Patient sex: M
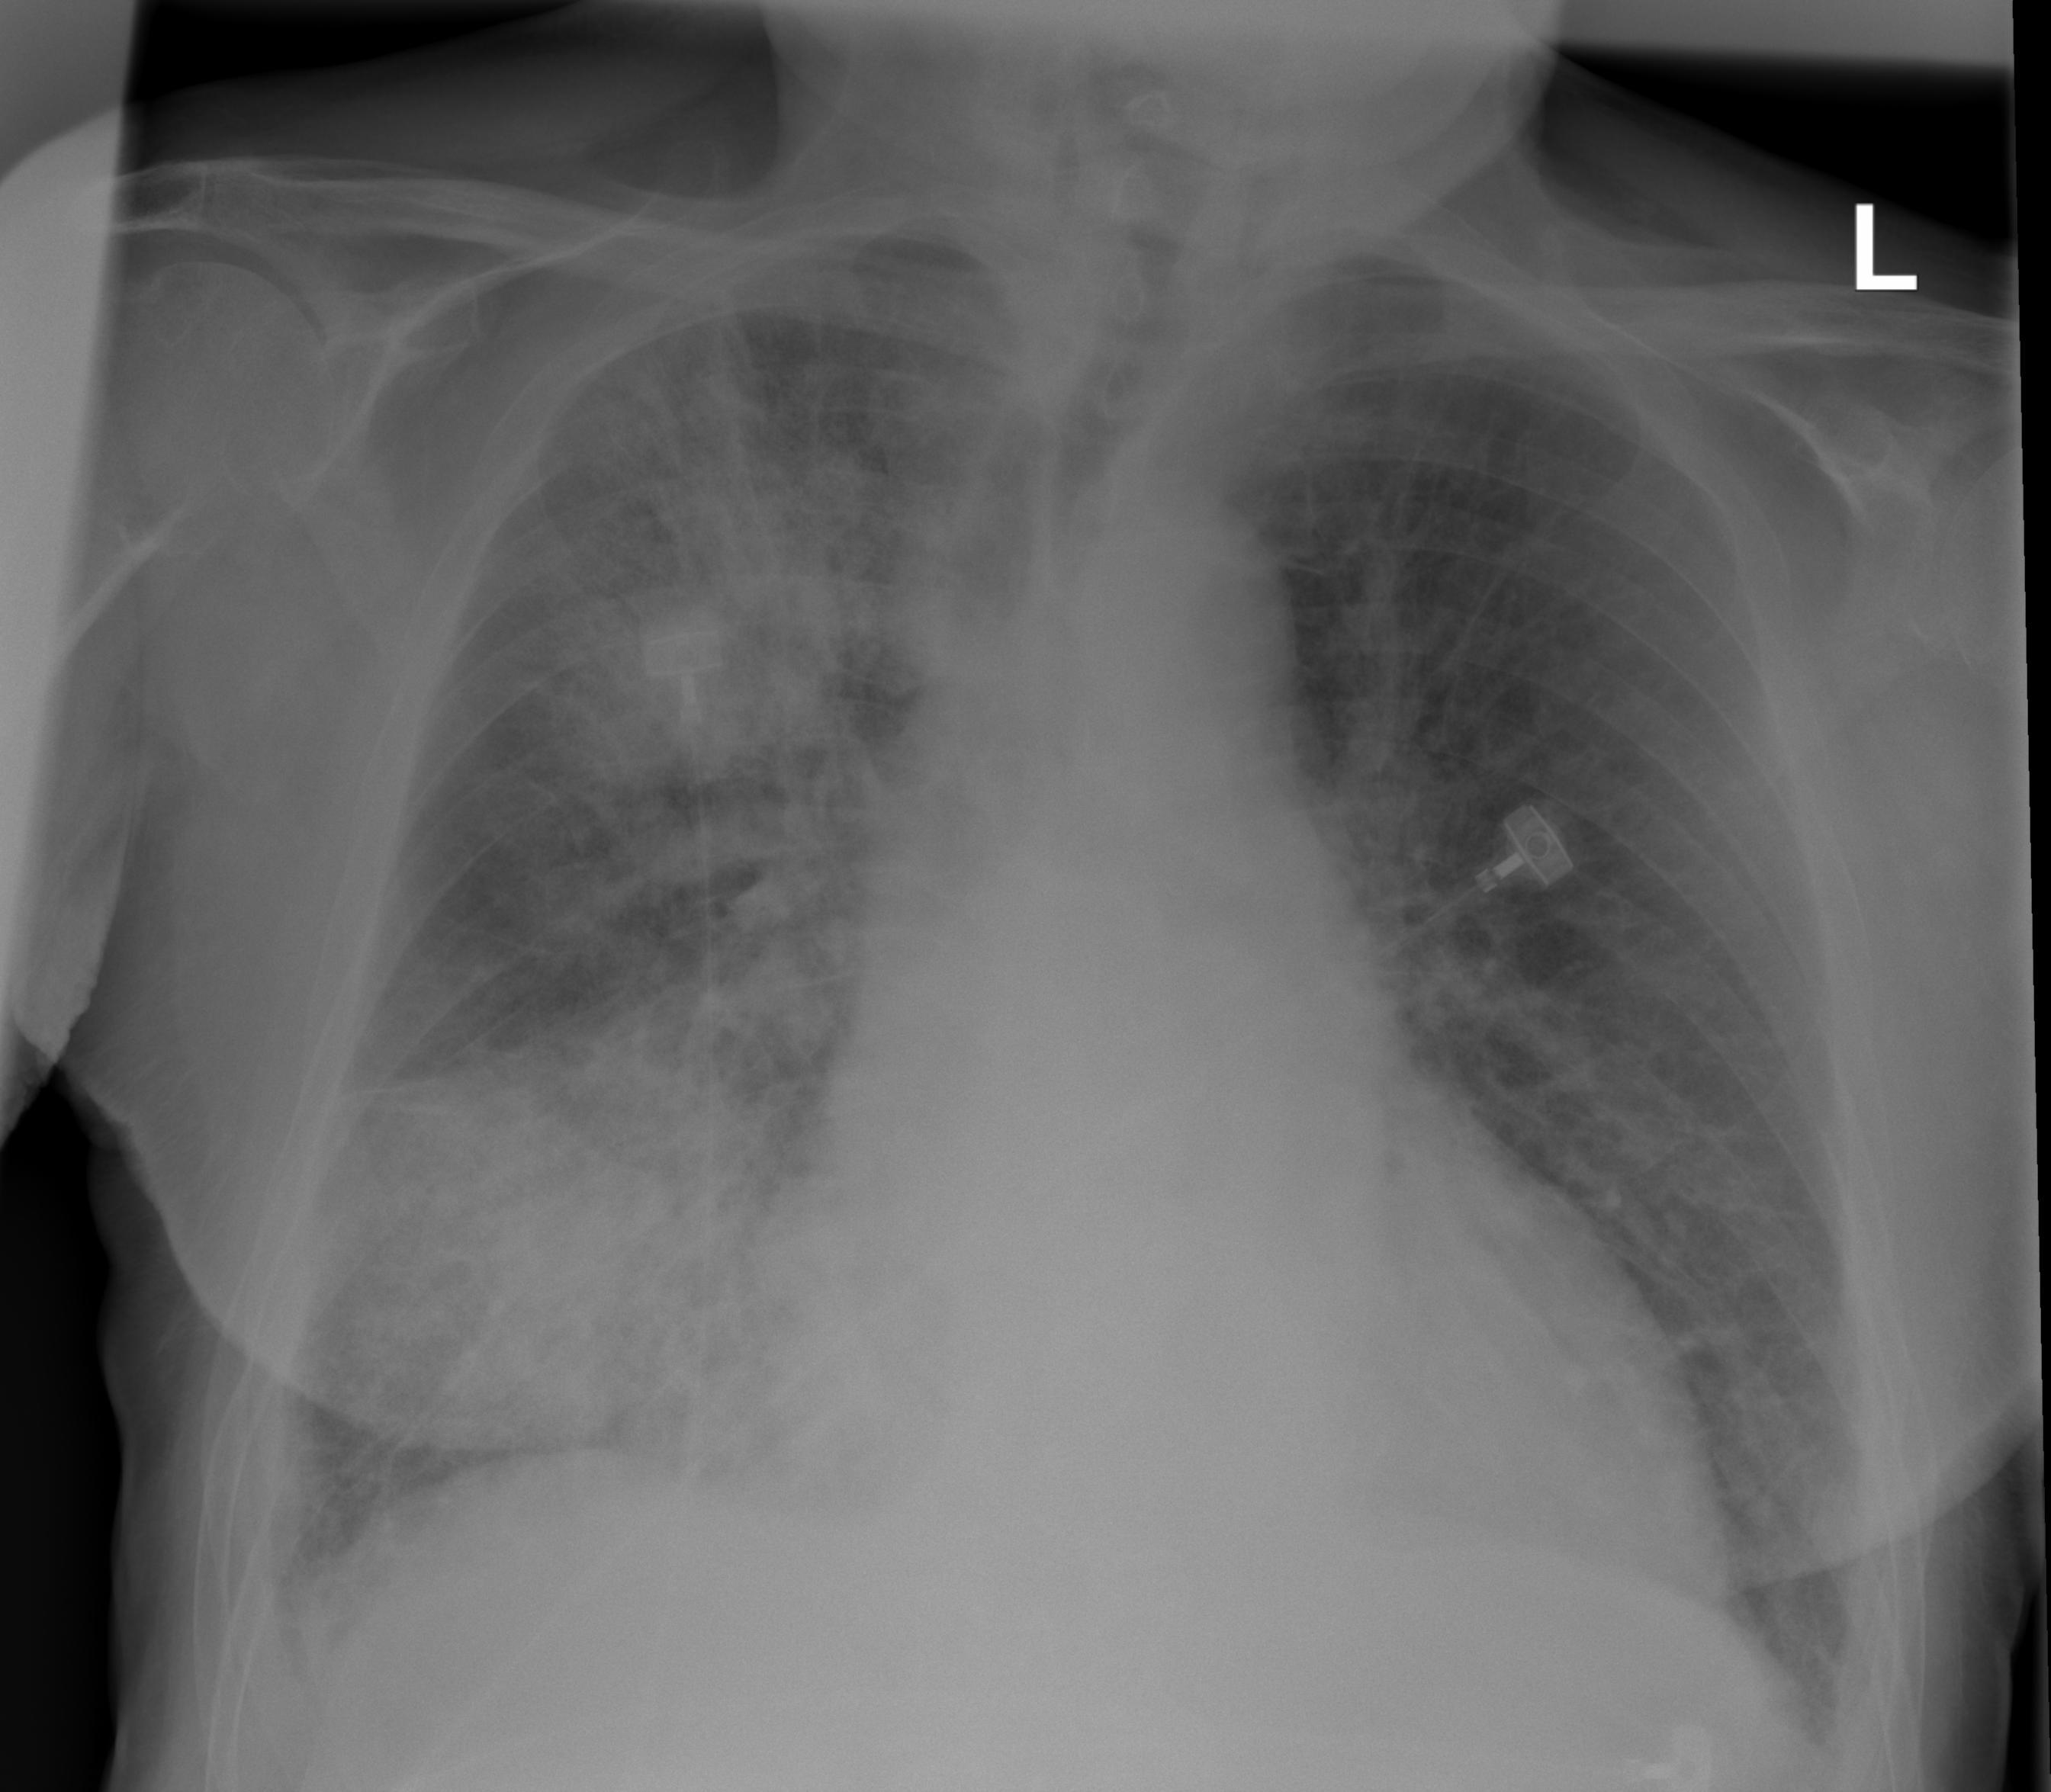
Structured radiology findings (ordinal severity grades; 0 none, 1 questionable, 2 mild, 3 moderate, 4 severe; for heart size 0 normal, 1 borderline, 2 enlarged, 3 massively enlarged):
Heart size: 2
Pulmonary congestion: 3
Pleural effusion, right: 2
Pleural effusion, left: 2
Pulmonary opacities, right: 4
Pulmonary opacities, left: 2
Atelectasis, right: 3
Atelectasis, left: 2